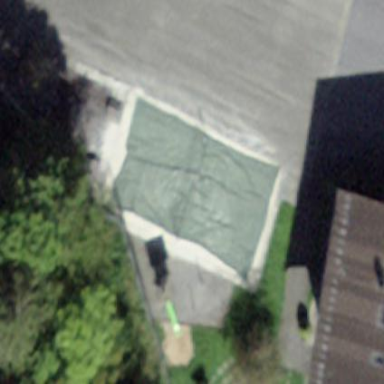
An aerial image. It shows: Playground area for leisure land.